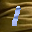
Label: 1